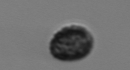
Label: Pseudochattonella_farcimen